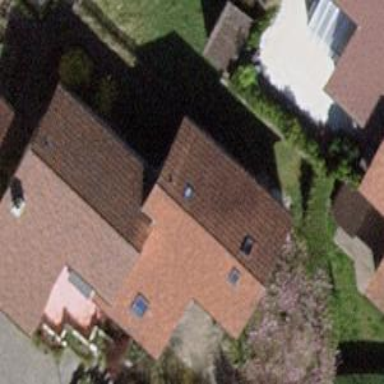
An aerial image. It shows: Semi-detached house.